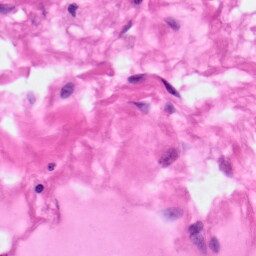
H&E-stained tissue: Pancreatic